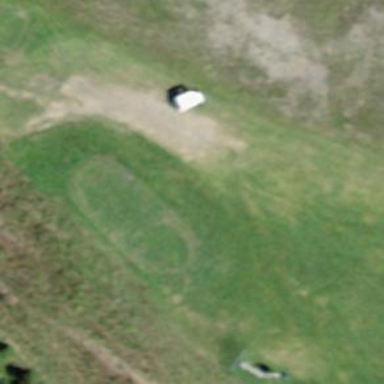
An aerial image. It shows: Golf tee.